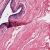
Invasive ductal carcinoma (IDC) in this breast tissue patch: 0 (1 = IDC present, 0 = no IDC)